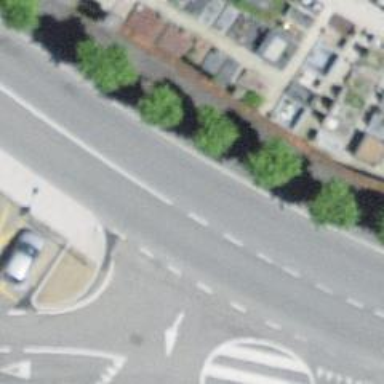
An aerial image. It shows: Road crossing with traffic signals.